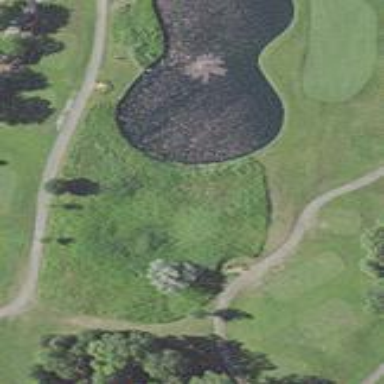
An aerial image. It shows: Rough grass surface on golf course.